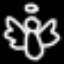
Label: angel